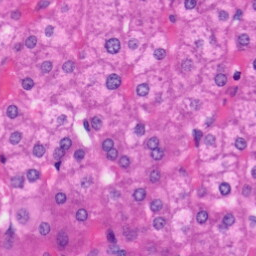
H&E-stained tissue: Liver